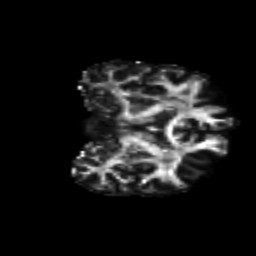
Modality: FA
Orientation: coronal
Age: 49
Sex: female
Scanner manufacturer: siemens
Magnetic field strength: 3 T
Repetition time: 8.6 s
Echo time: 0.095 s